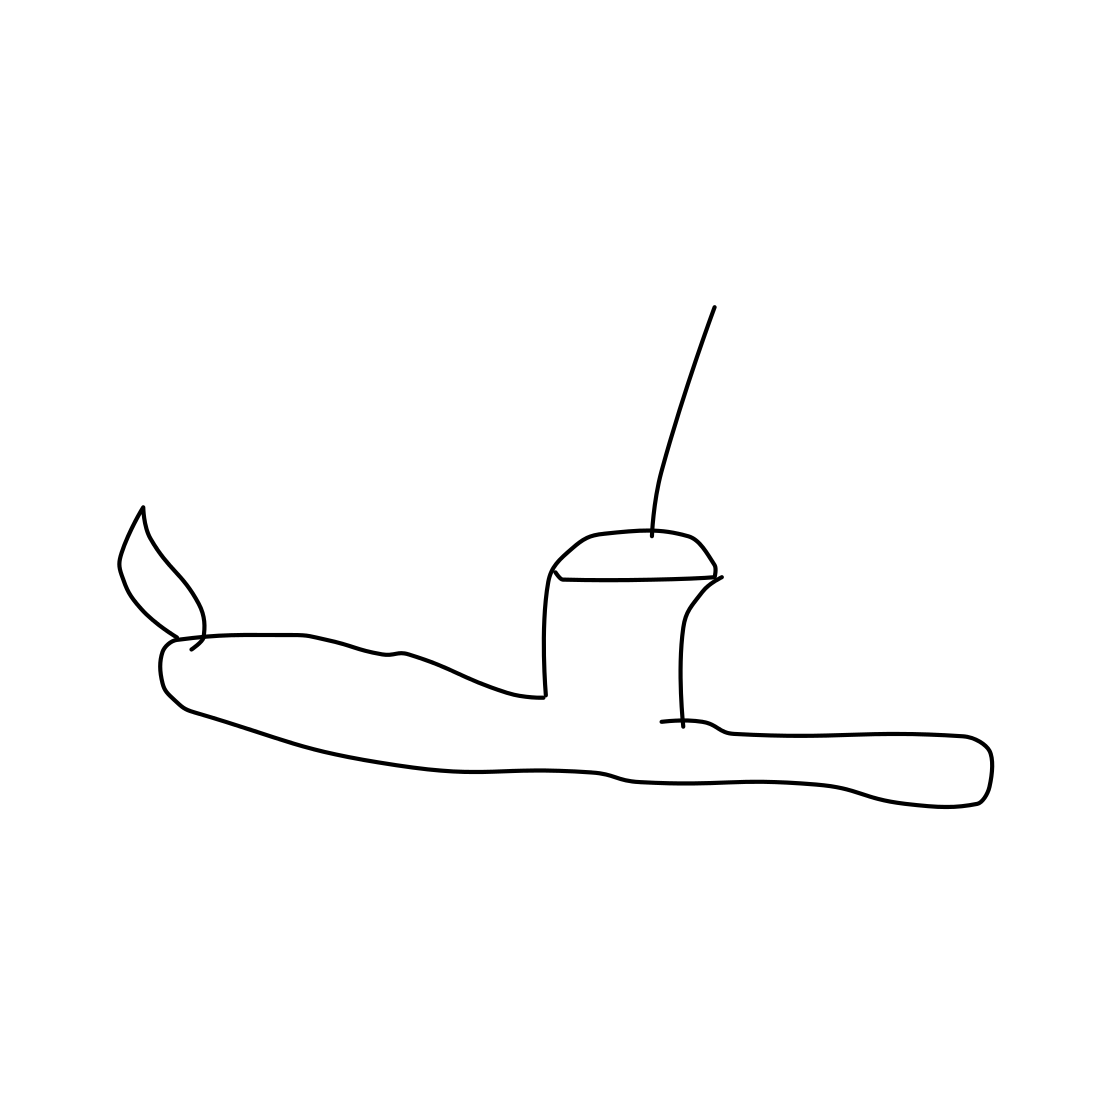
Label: submarine